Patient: sex M, age 36
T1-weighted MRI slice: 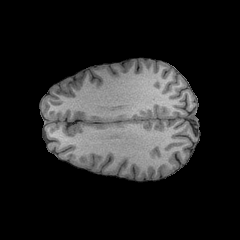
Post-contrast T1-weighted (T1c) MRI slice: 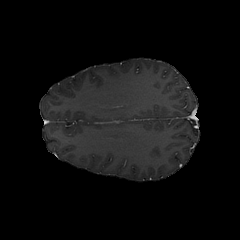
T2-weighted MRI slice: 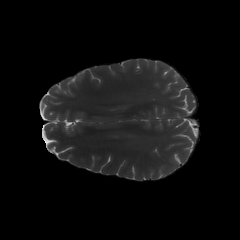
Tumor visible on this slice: no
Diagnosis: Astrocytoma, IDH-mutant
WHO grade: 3